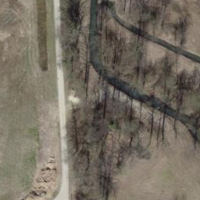
EUNIS habitat code: 23
Species observed at this site:
Gryllotalpa gryllotalpa
Tettigonia viridissima
Phoenicurus ochruros
Vanessa atalanta
Milvus migrans